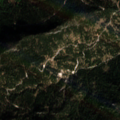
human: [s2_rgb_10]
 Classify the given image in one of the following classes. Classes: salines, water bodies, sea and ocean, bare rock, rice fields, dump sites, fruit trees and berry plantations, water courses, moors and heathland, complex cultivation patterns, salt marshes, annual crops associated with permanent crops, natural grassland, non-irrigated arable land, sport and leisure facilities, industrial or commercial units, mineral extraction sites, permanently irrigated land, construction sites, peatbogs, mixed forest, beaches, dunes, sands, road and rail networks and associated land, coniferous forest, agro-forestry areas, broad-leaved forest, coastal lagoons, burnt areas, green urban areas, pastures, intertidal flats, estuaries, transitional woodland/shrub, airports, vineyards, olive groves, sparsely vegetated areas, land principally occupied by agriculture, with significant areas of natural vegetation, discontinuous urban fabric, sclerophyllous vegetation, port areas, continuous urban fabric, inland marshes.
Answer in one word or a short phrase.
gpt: coniferous forest, mixed forest